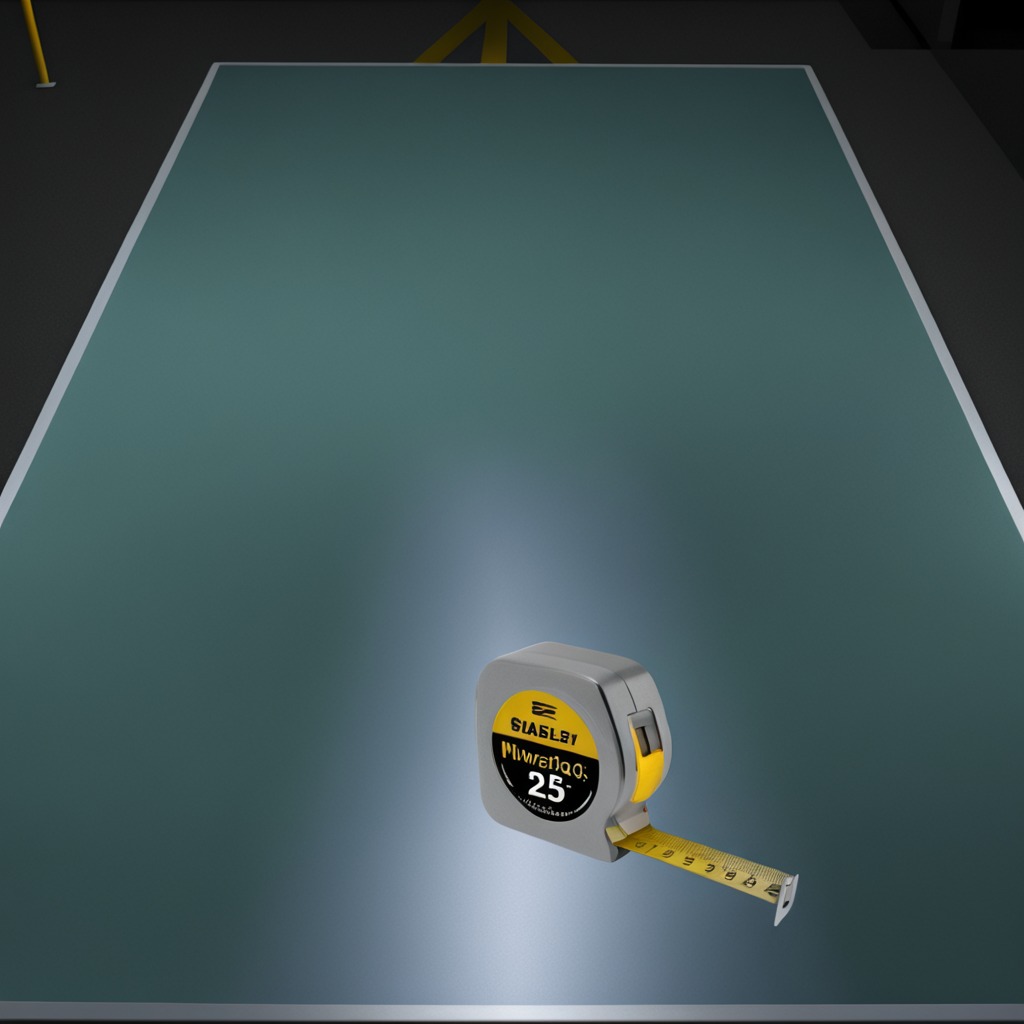
A measuring tape is lying on a clean empty table in a railway signal maintenance room.